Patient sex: M
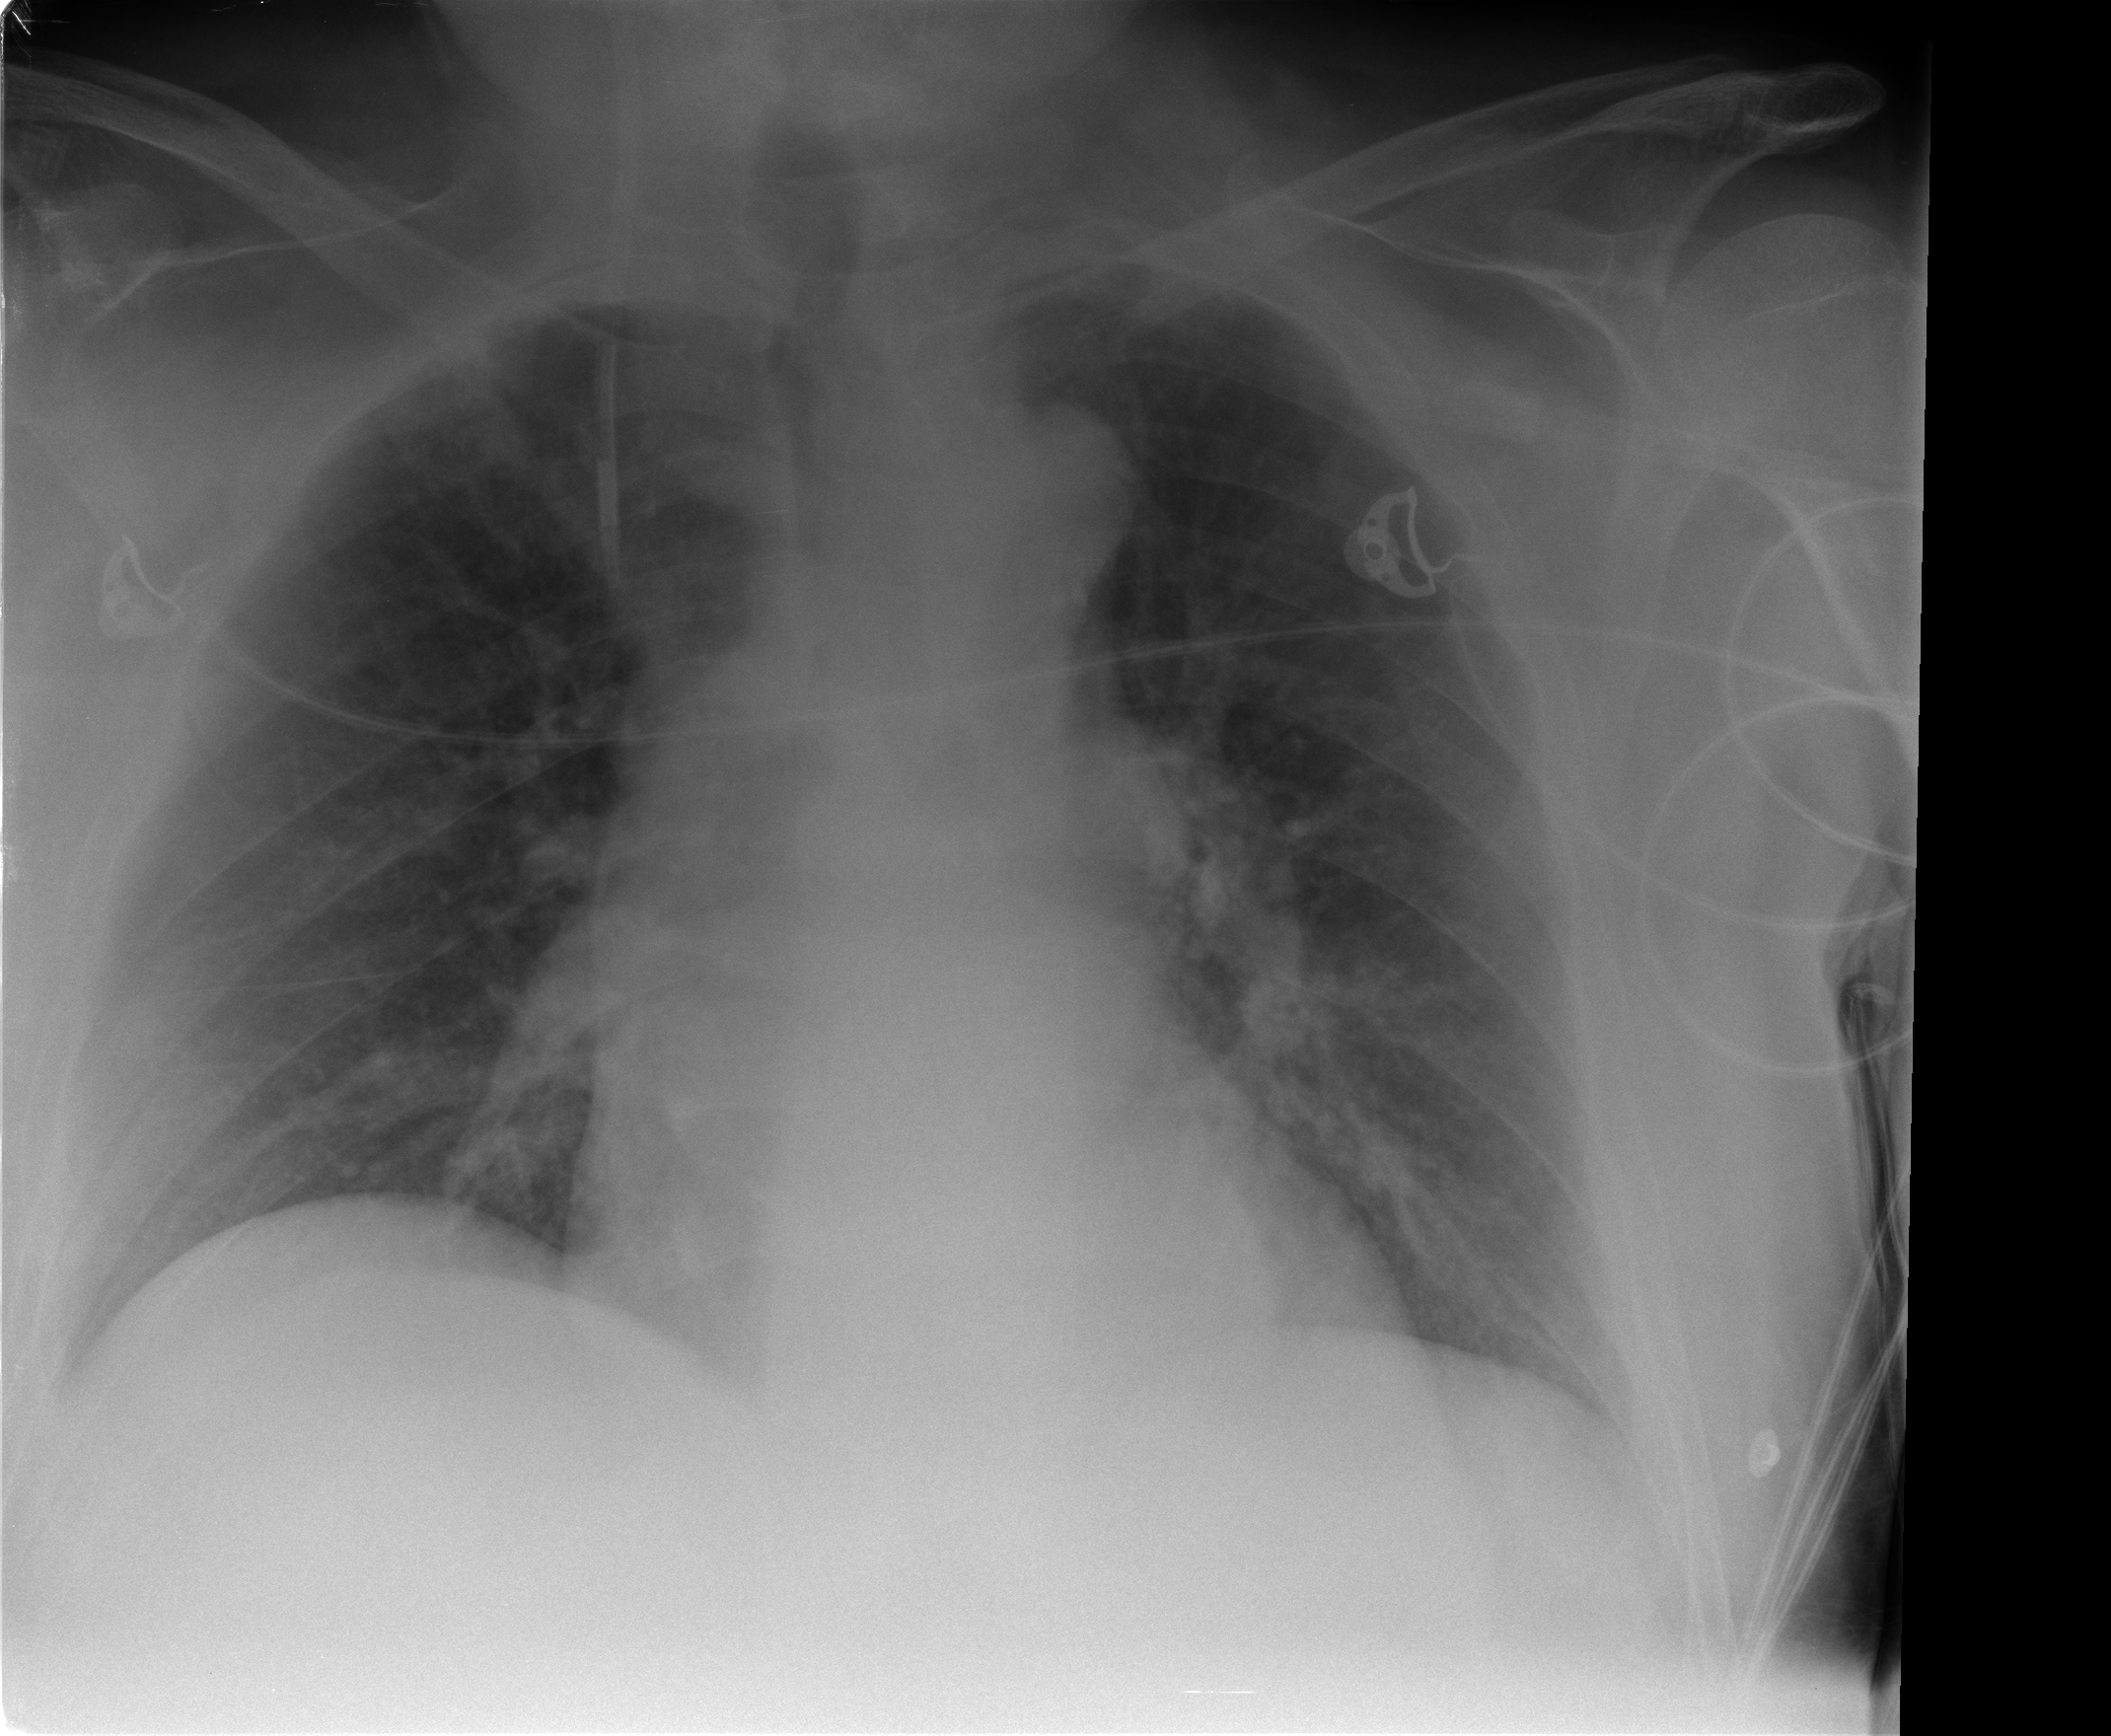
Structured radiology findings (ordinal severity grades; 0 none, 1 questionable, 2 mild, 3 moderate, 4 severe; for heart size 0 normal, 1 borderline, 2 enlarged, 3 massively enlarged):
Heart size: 0
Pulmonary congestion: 1
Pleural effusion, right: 0
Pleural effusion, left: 0
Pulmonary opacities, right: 0
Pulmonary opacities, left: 0
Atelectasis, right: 0
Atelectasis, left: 0